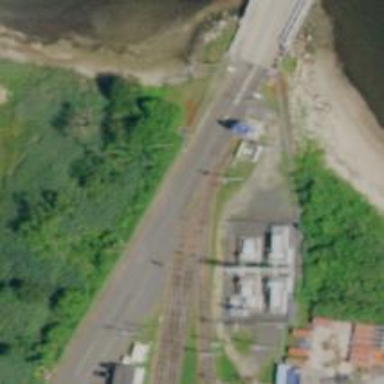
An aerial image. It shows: Railway crossing.